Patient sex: M
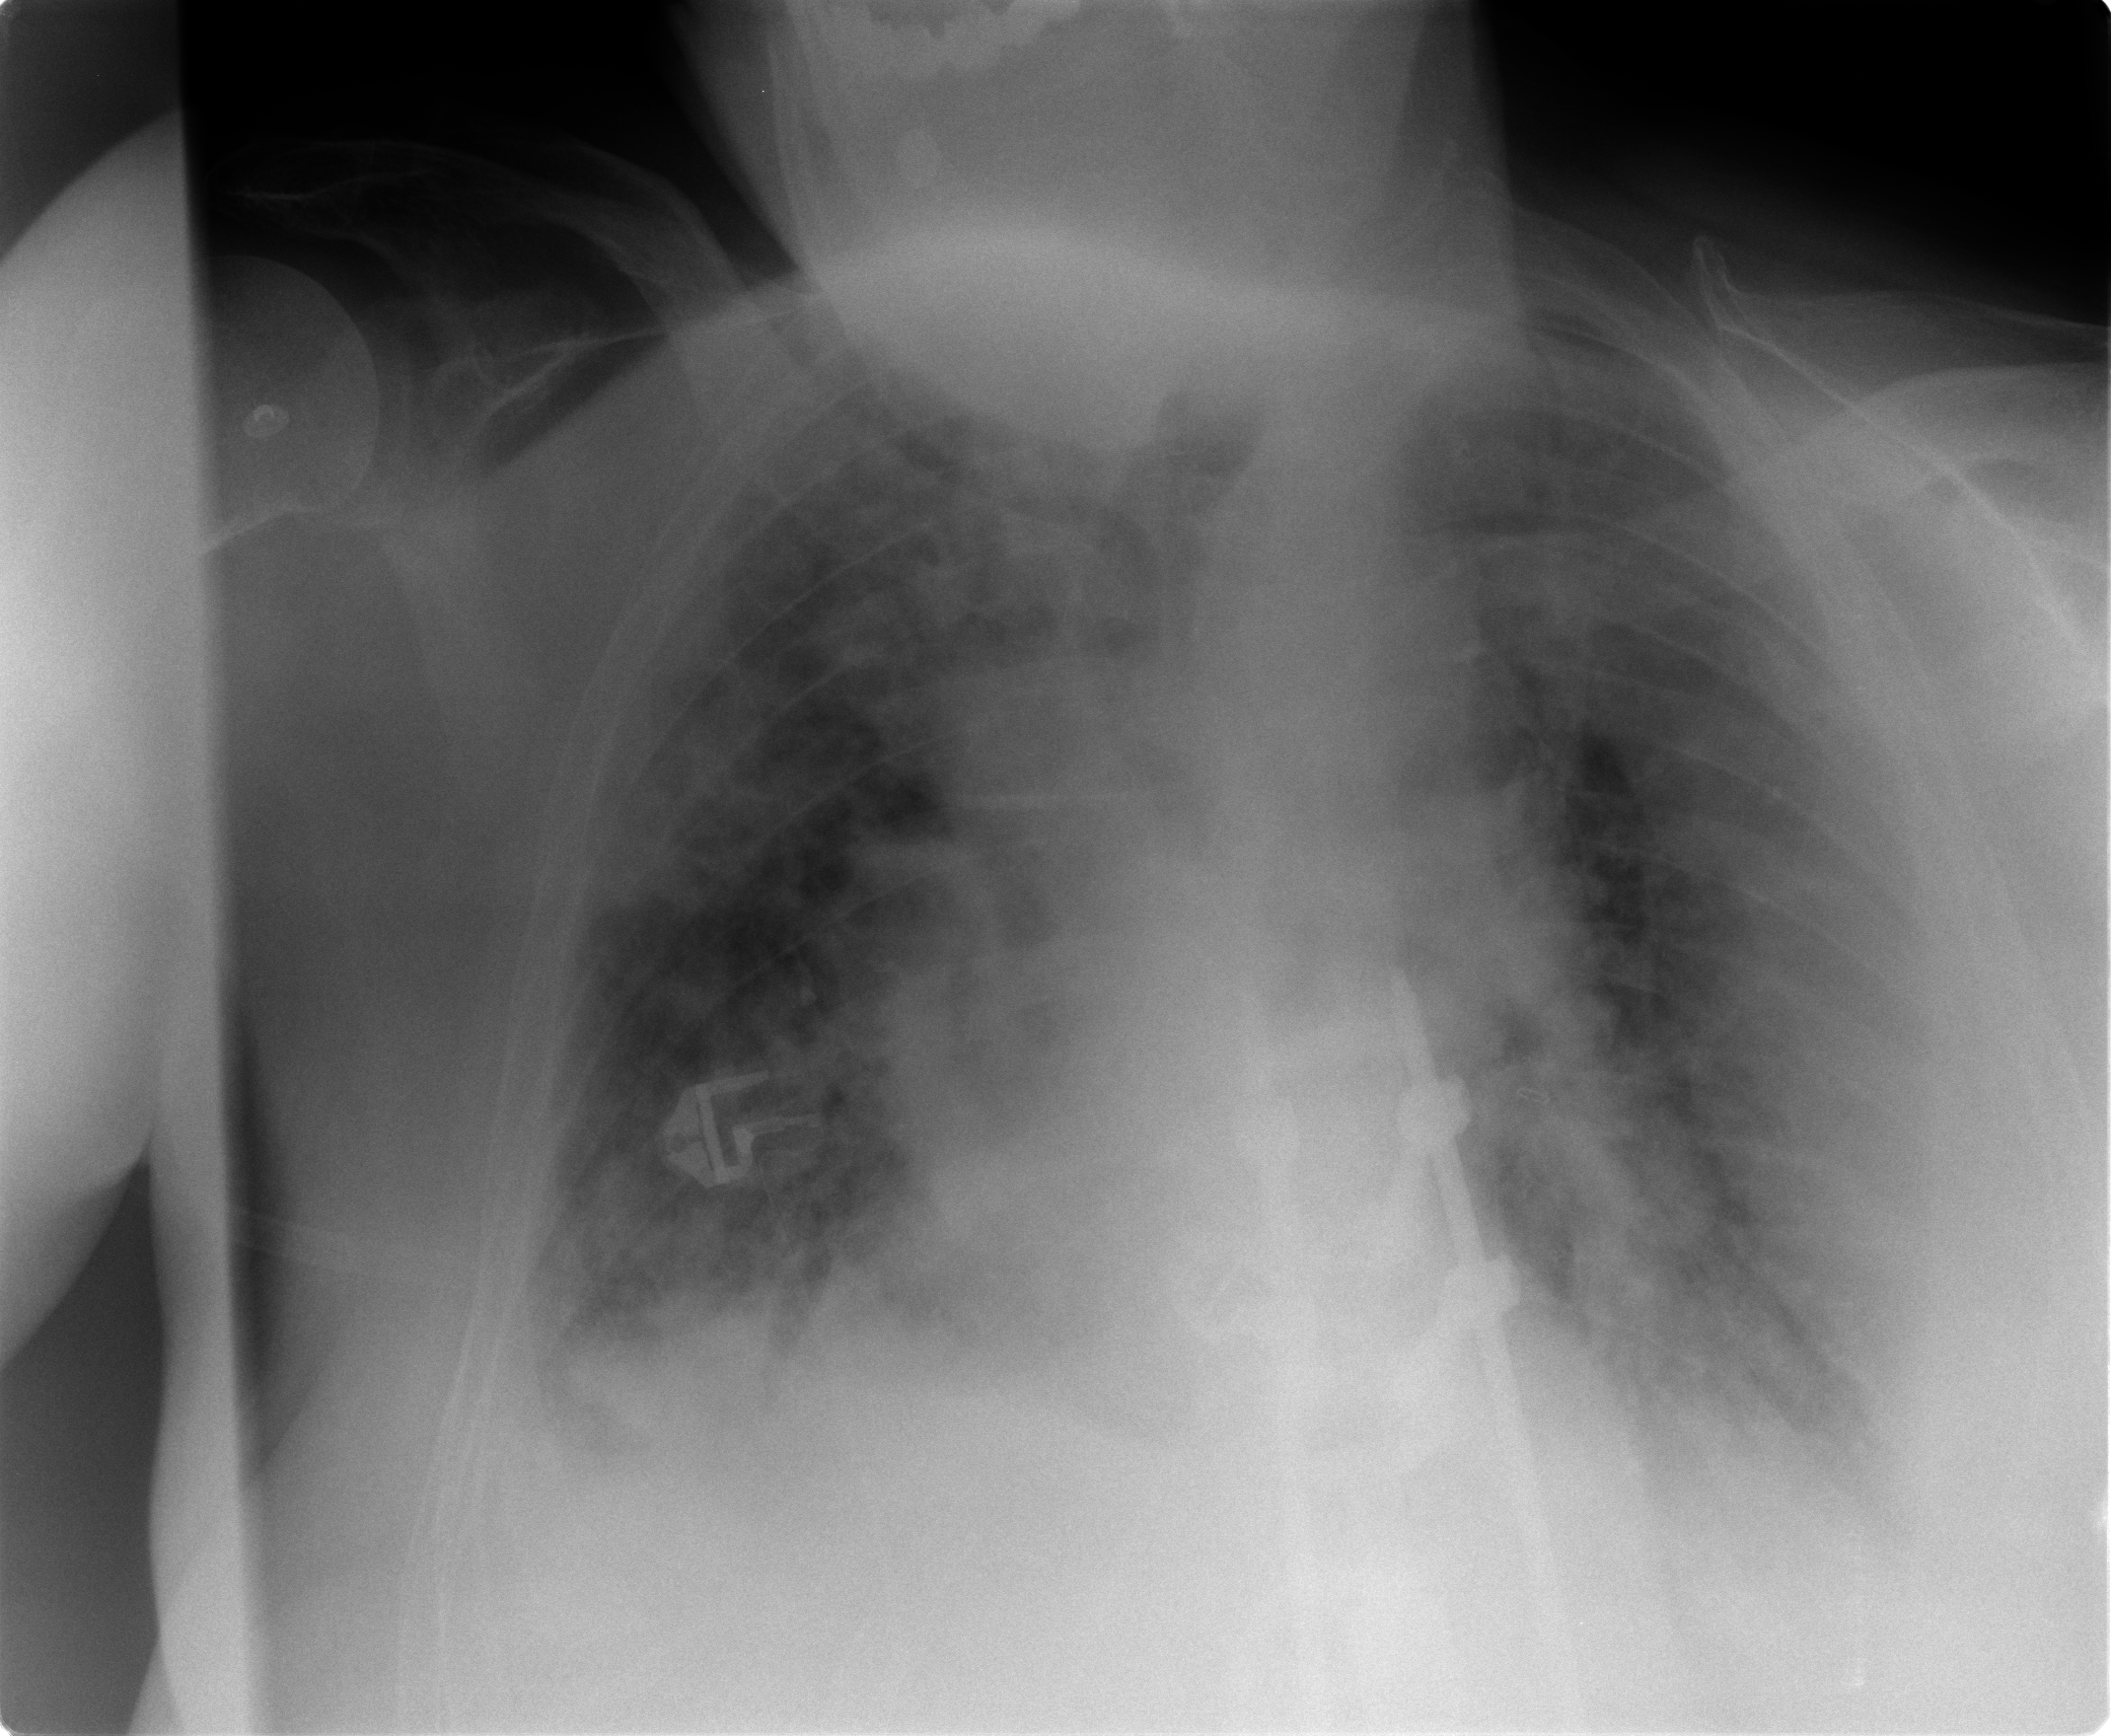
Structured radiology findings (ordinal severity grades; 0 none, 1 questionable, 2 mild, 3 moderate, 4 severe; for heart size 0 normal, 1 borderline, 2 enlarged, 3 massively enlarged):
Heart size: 2
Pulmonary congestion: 2
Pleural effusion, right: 2
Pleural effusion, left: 3
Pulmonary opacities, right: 3
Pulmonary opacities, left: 1
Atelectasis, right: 3
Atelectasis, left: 3